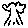
Label: tree